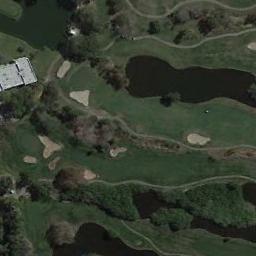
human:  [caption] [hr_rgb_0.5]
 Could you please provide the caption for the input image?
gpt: The golf course has some lakes, Fairways, Roads, Barrier trees and sandpits and a house is also in the golf course .

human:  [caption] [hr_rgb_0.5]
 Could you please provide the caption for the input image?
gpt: There is a building next to the golf course .

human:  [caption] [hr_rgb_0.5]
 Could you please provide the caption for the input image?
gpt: There are two parallel paths from top left to bottom right .

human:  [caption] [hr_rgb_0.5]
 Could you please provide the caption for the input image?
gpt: There are a few bunkers and lakes and several paths on a large green lawn on the golf course with many trees and a building .

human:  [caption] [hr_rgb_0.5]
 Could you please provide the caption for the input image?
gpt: There are some lakes and bunkers on the golf course .